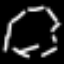
Label: octagon